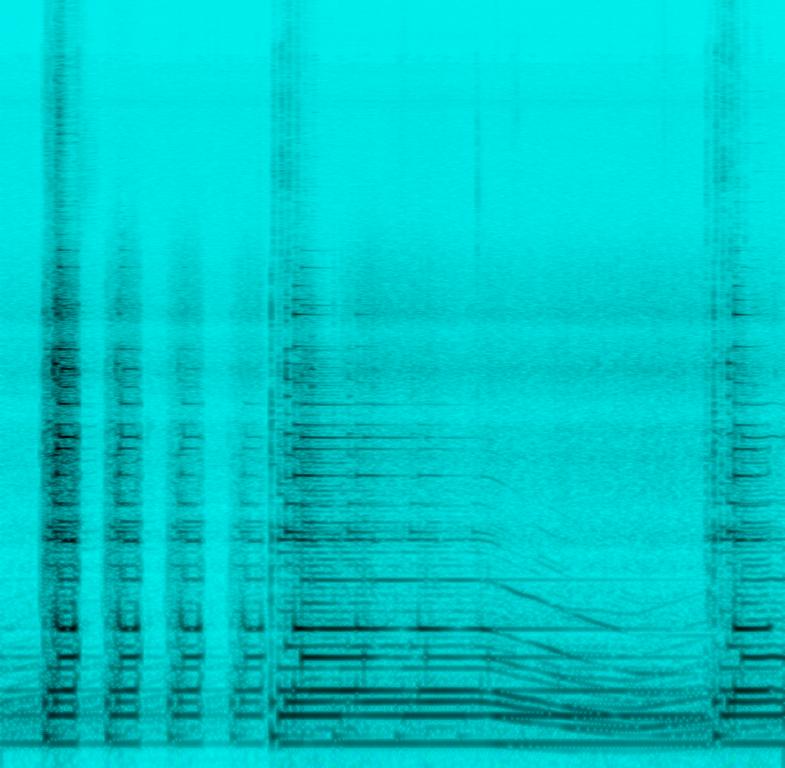
The song is an instrumental. The tempo is medium with a guitar strumming to different settings of an effects delay pedal with echoes and effects being heard. The song is an effects pedal demonstration. The audio quality is poor with hissing sounds.